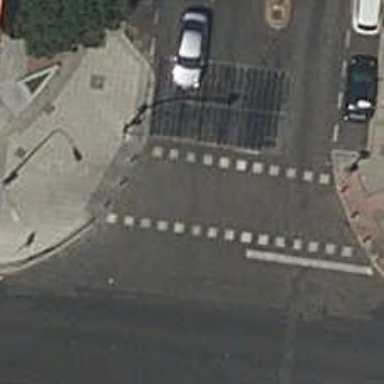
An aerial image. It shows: Traffic signals at road crossing.